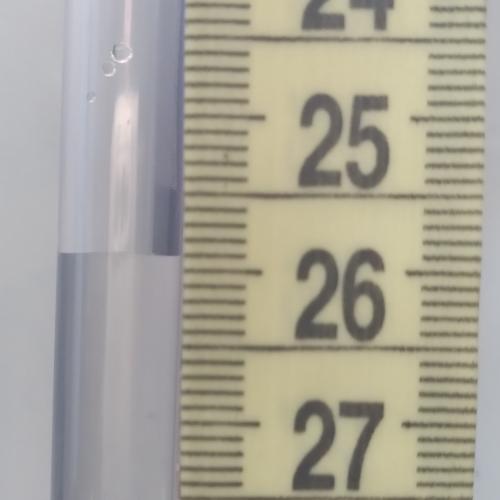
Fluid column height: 25.9 cm